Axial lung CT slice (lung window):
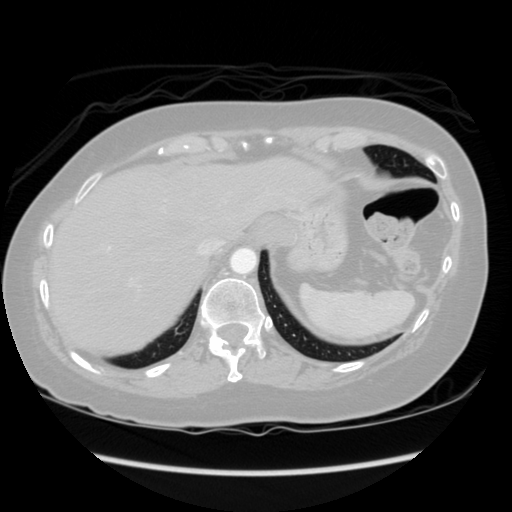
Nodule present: no